高一 · 立体几何学
在日常生活中, 常用到的螺母可以看成一个组合体, 其结构特征是
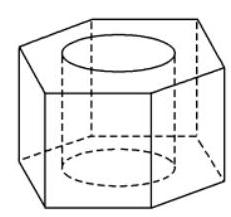
A. 一个棱柱中挖去一个棱柱

B. 一个棱柱中挖去一个圆柱

C. 一个圆柱中挖去一个棱雉

D. 一个棱台中挖去一个圆柱

【
答案: B
解析: 】一个六棱柱挖去一个等高的圆柱，选 B.

【